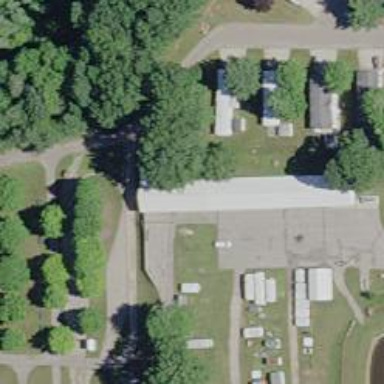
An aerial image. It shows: Miniature railway located in service yard.